Field crop: maize
Growth stage: 1
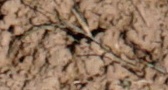
Species: lolium